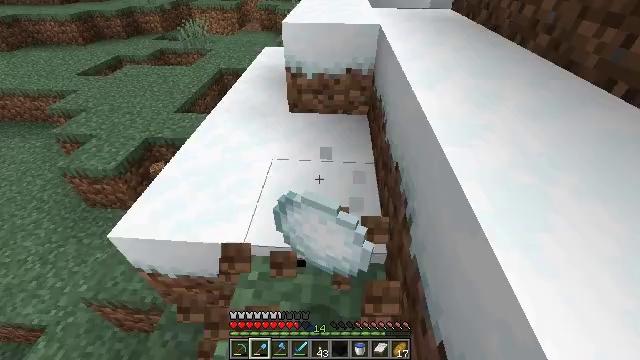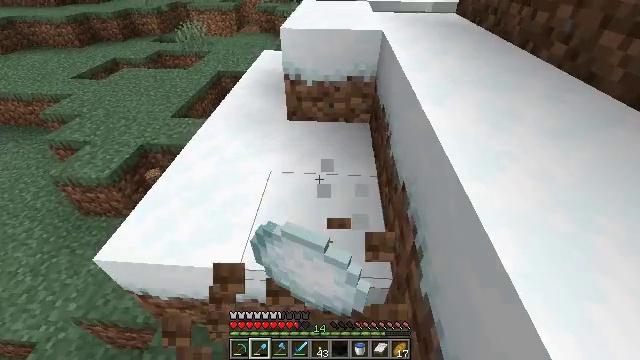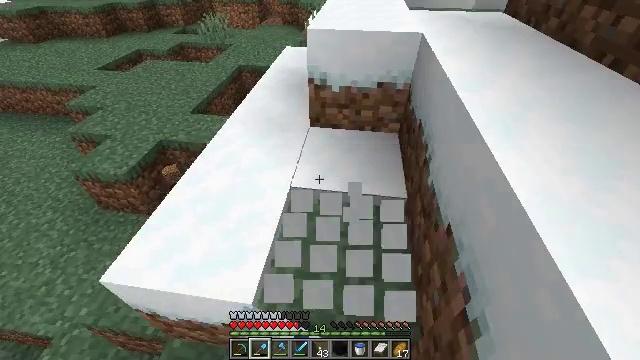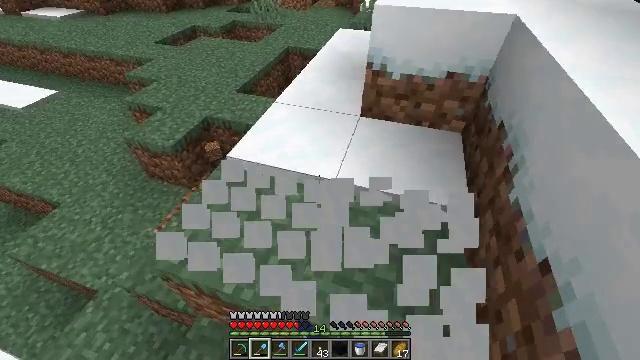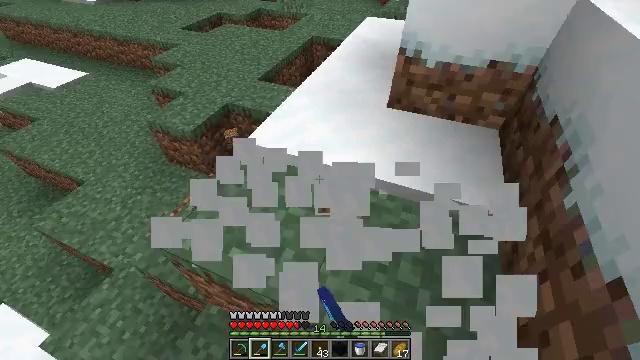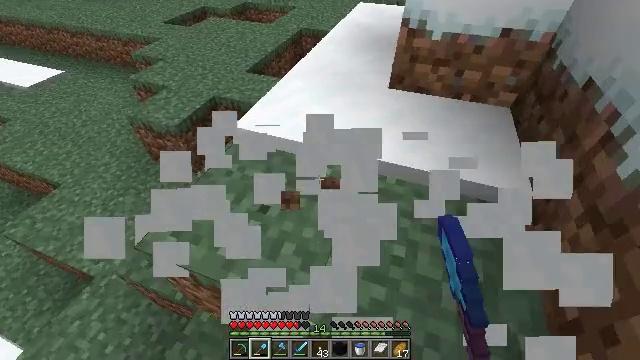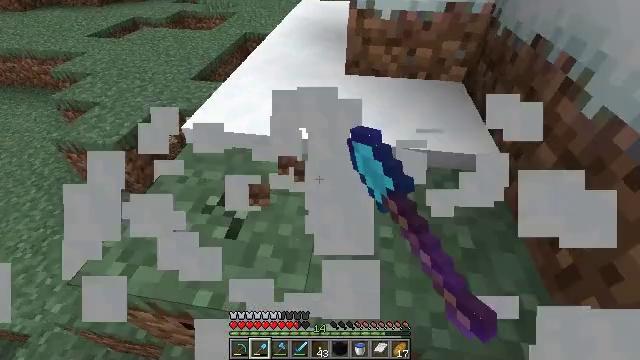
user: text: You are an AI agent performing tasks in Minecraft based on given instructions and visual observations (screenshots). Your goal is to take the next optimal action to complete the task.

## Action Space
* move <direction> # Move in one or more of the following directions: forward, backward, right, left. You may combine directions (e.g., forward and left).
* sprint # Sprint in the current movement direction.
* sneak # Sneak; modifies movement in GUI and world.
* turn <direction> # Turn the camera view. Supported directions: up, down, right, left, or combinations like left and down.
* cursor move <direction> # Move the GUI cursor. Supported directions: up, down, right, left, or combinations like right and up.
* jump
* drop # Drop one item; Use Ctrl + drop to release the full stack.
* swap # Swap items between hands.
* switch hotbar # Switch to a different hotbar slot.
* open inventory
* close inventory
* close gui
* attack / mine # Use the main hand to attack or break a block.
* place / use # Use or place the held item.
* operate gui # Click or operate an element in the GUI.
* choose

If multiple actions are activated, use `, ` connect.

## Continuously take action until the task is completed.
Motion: motion action
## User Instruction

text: Shovel the snow to gather it.
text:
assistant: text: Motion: move forward, attack / mine
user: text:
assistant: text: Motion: move forward and move left, turn left and down, attack / mine
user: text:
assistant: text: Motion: move forward and move left, turn left and down, attack / mine
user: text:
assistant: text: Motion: move forward and move left, turn left and down, attack / mine
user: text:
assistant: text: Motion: turn right, attack / mine
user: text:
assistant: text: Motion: turn right and up, attack / mine
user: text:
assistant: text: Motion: attack / mine